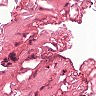
Metastatic tissue present: no